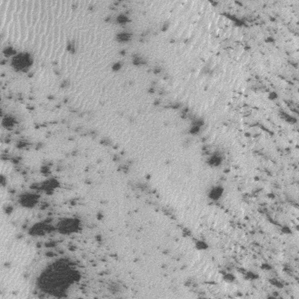
Label: frost